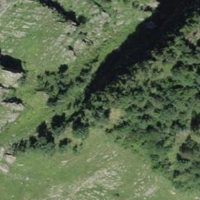
EUNIS habitat code: 23
Species observed at this site:
Gymnadenia conopsea